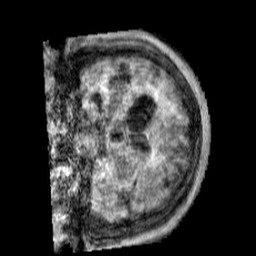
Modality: FLAIR
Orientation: coronal
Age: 65
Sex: female
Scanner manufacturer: siemens
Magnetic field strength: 3 T
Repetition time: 5 s
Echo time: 0.387 s